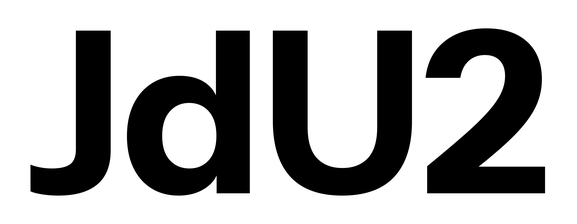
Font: InstrumentSans_Bold